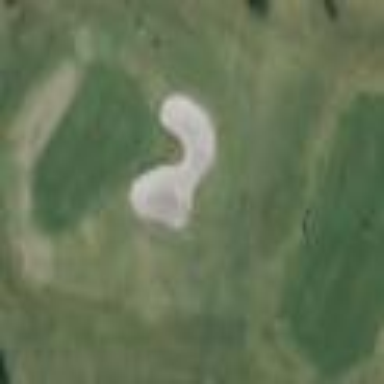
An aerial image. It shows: Golf fairway surrounded by grass.